Question: I have a leaflet map with lots of basic markers (about 1000 in germany, to be precise). The map is at
<URL>
I will add a better link when I get permalinks to work, until then, the node which I am asking about is the one slightly to the east and north of the red marker.
When I create a marker for coordinates lat="48.1364" lon="11.<PHONE>" and put it on the map, the marker is shown slightly to the left and bottom. The coordinates are exactly those of the OSM node itself. Any ideas how I can move the marker so the tip of the marker is exactly the node, or at least pretty close to it?

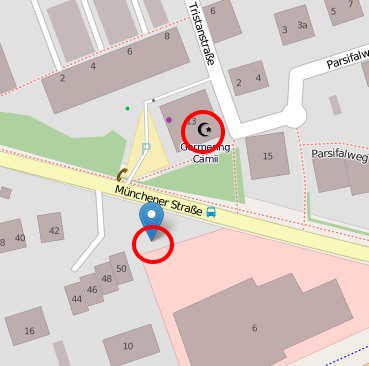
Answer: It's impossible to tell without a live example, but my best bet would be that you have some CSS on your page that is interfering with the map and shifting your tiles up and to the right, or your markers down and to the left.
---
Nope, that's not it - you're truncating the numbers.
Desired:
'''
[48.1364, 11.<PHONE>, "OSM / Germering / Germering Camii"],
'''
On this page:
'''
[48.136, 11.387, "OSM / Germering / Germering Camii"],
'''
So, the thing causing the problem is your source data, not Leaflet.